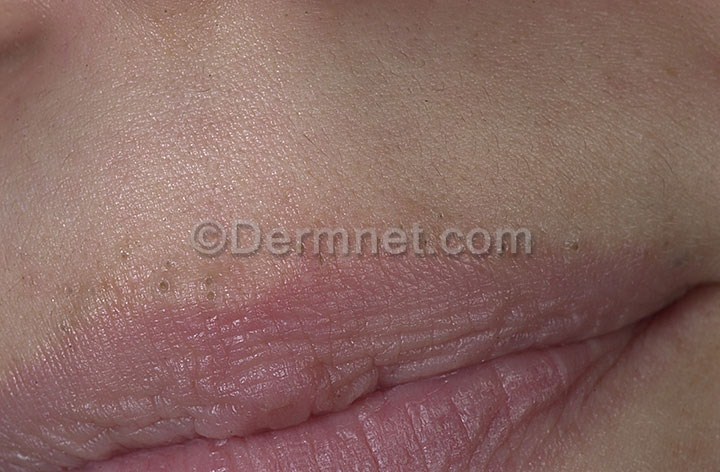
Disease: Acne and Rosacea Photos